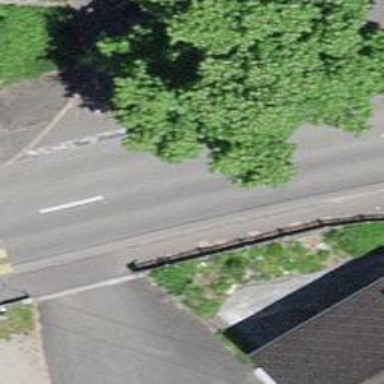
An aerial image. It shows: Road with stop sign.